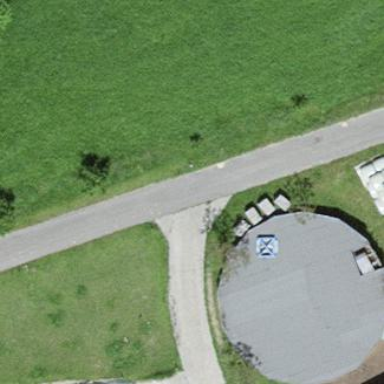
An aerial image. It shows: Storage tank with man-made structure.